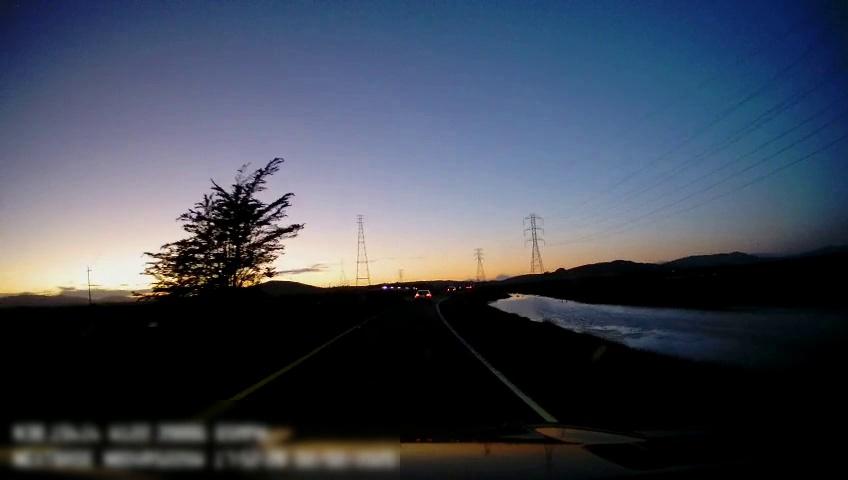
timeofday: Dusk/Dawn/Twilight
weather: Sunny
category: Drivable Space
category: Vehicles | Car
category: Vehicles | Car
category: Lanes | Current Lane
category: Lanes | Current Lane